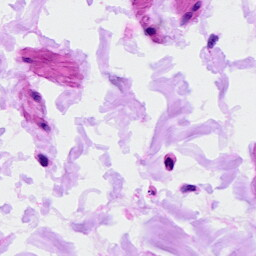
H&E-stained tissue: Ovarian